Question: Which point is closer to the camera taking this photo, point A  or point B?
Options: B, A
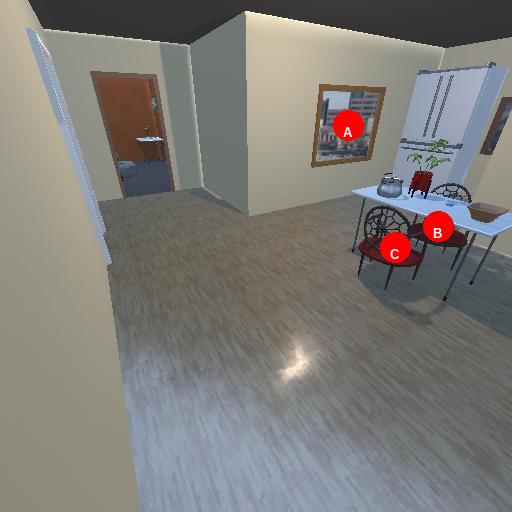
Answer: B